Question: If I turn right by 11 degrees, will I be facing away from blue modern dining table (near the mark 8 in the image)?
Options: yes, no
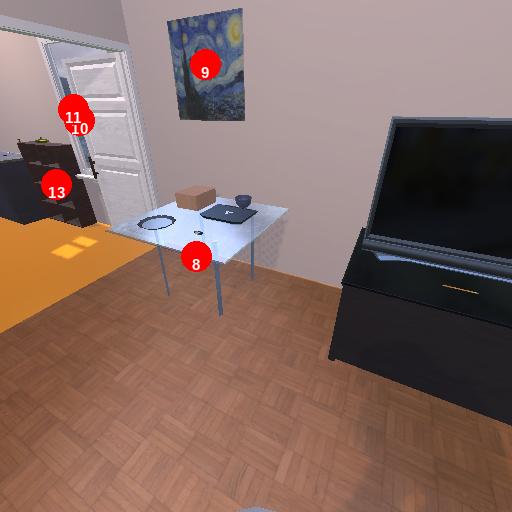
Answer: yes